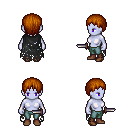
a pixel art fantasy rpg character, female body template, dark elf, purple skin, black tattered cape, teal pants, brunette plain hairstyle, brown shoes, dagger, four views (front, back, left, right), 2x2 character sprite sheet, small pixel art, hard edges, no anti-aliasing